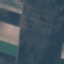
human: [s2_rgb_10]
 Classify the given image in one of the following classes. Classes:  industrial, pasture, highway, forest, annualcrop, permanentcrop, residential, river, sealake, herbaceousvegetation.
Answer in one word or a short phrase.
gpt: AnnualCrop